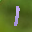
Label: 1